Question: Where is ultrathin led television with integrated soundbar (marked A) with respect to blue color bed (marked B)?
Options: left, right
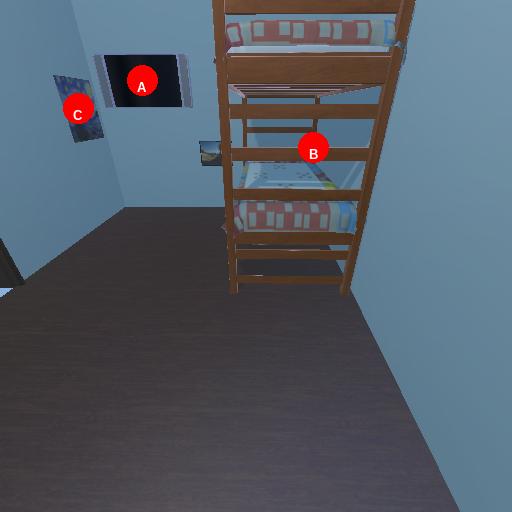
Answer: left